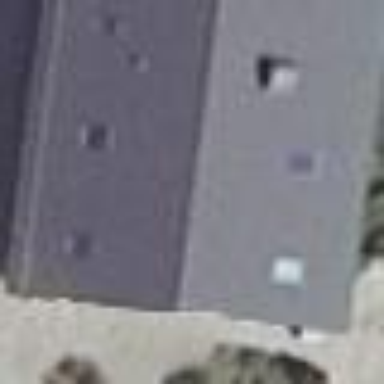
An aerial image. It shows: Simple house.